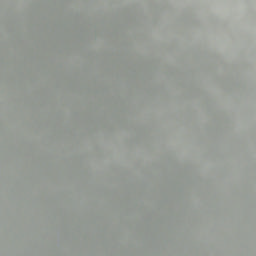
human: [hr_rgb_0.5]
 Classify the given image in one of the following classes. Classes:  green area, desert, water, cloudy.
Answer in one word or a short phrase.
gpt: cloudy